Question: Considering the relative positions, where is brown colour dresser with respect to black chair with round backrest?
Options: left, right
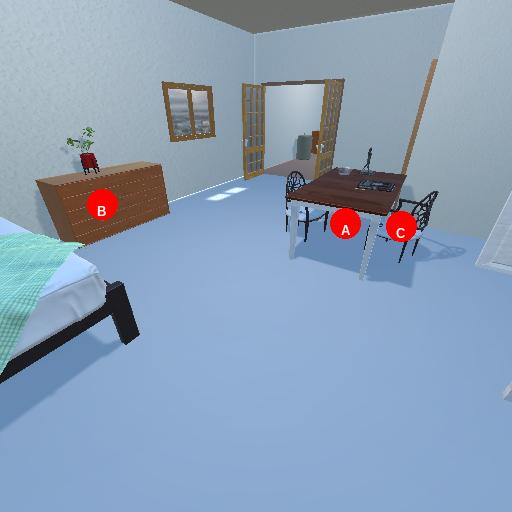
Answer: left